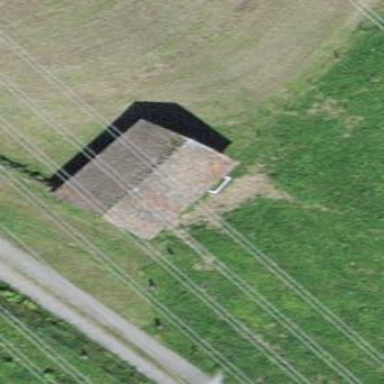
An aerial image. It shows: Barn.